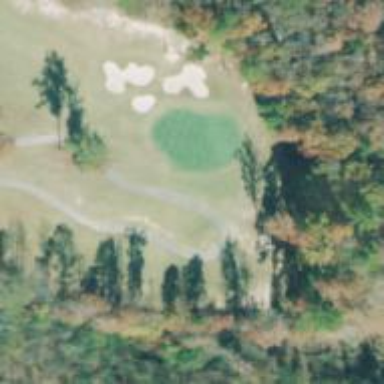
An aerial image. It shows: View of golf hole.